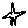
Label: star